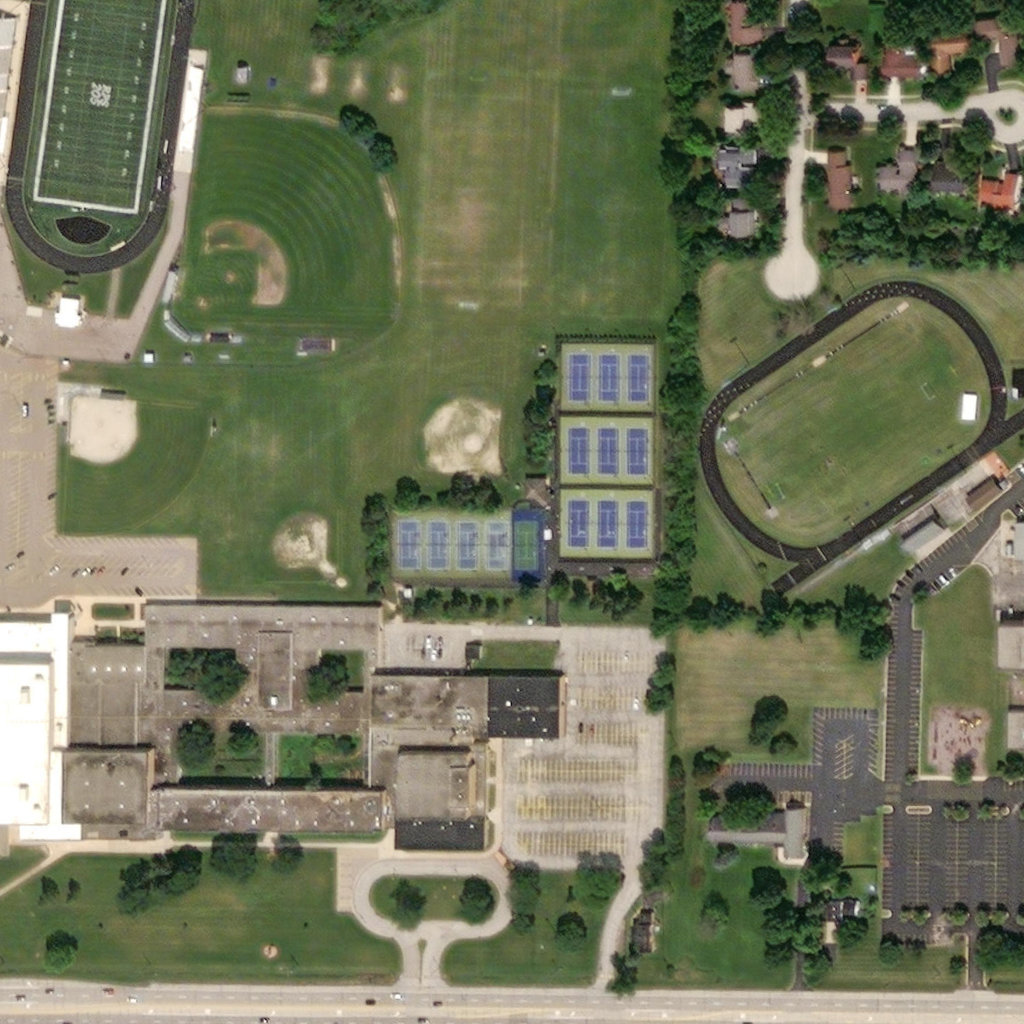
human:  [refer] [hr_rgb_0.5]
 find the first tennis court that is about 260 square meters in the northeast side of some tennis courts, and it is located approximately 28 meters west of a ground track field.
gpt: <box>[[61, 34, 63, 39, 0]]</box>